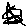
Label: square